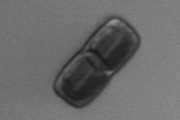
Label: Ephemera